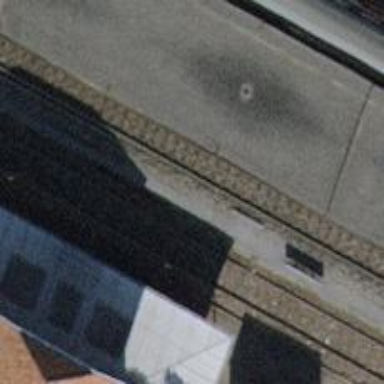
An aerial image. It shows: Single-track electrified railway with contact line.